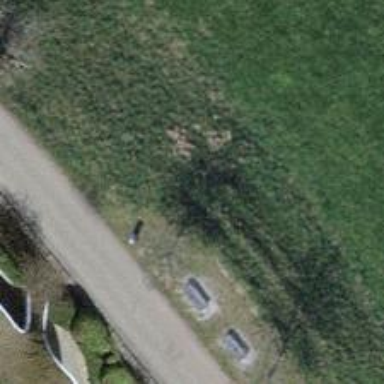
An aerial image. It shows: Bench.